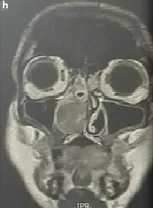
Coronal T1 Gadolinium.
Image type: radiology (mri)